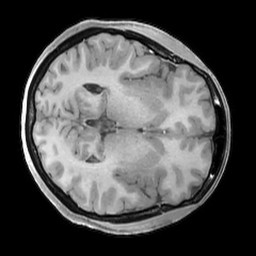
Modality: T1w
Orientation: axial
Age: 30
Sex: female
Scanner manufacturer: philips
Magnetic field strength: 3 T
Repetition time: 0.0076 s
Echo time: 0.002401 s